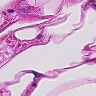
Metastatic tissue present: no